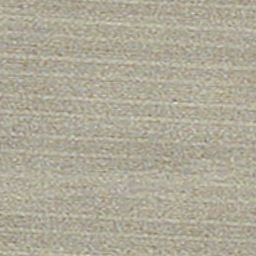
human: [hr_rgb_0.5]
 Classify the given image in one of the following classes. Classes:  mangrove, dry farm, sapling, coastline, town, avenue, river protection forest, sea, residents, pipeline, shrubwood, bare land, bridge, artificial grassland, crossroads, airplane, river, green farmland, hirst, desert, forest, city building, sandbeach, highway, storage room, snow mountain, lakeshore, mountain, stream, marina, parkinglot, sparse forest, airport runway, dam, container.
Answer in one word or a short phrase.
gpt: dry farm